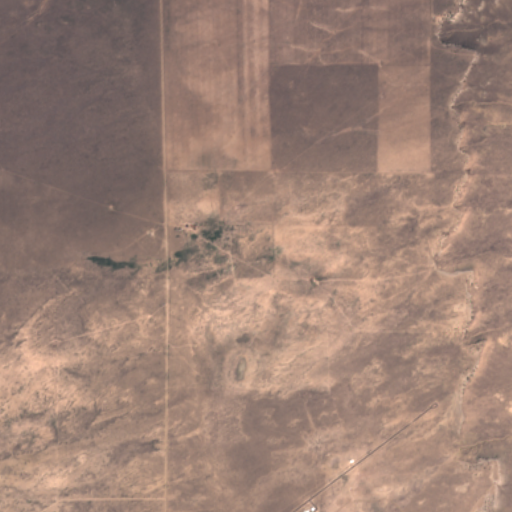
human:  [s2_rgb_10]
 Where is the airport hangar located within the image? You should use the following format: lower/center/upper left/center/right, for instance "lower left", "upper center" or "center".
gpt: The airport hangar is located in the lower center of the image.
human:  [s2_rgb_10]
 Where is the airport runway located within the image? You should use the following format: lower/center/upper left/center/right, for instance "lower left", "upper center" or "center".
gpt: The airport runway is located in the lower right of the image.
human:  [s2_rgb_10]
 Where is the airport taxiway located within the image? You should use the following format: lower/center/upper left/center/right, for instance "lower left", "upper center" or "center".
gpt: The airport taxiway is located in the lower right of the image.
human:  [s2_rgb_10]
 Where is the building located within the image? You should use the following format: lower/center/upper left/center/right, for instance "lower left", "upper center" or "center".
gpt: The building is located in the lower right of the image.
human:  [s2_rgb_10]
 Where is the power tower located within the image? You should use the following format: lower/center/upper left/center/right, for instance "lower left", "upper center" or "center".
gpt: There is no power tower in the image.